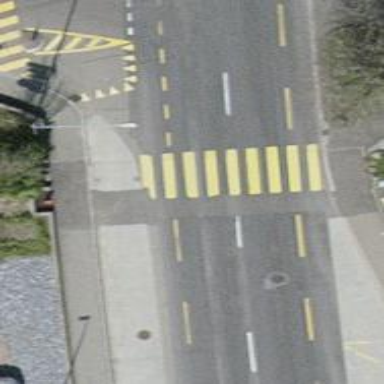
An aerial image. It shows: Marked zebra crossing on the road.